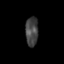
Tissue: skin
Cell type: Epithelial cells
Senescence score: 0.2849
Nuclear area (px): 364
Mean DAPI intensity: 67.942